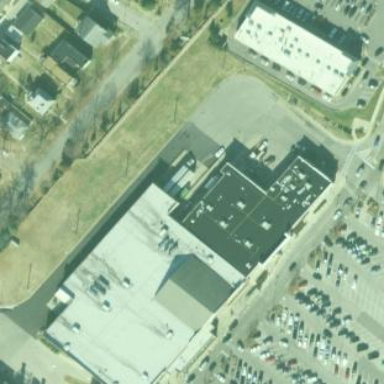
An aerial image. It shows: Retail building that houses department store.